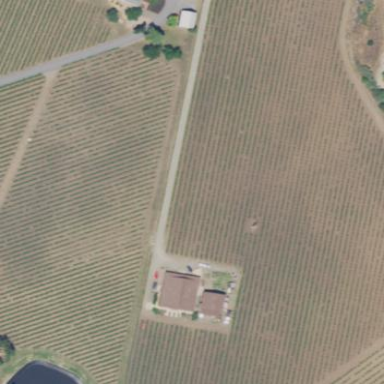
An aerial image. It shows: Vineyard growing grapes.